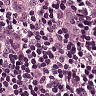
Metastatic tissue present: yes